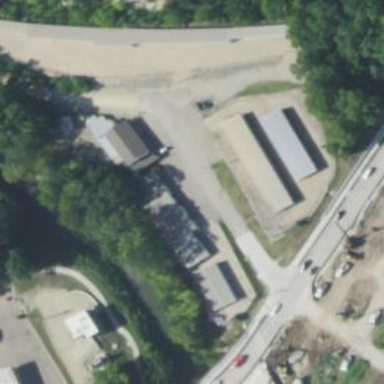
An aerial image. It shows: Storage rental shop.